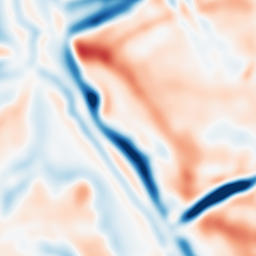
Category: multiscale
Decomposition family: dog
Decomposition parameters: sigma_low: 5
sigma_high: 10
Upsampling method: bspline
Upsampling parameters: scale: 2
Upsampling scale: 2